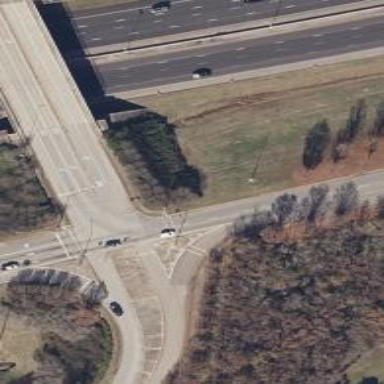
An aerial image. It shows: Secondary link road with separate sidewalk.